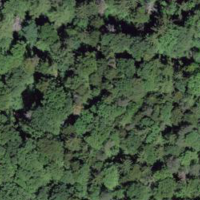
EUNIS habitat code: 41
Species observed at this site:
Neottia nidus-avis